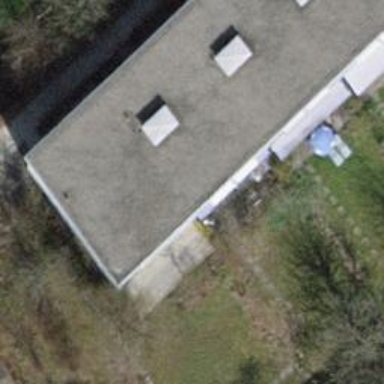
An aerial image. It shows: Flat-roofed terrace building.